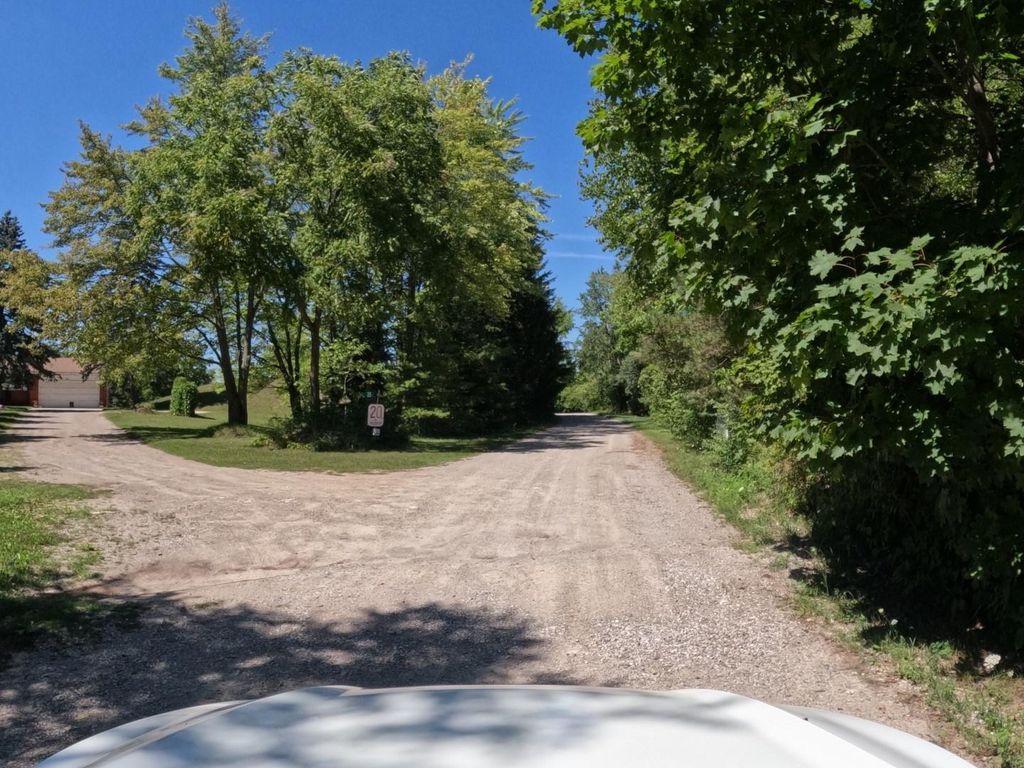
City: kitchener-waterloo